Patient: sex M, age 78
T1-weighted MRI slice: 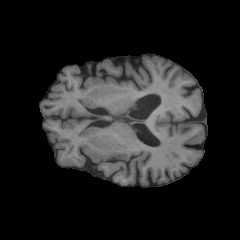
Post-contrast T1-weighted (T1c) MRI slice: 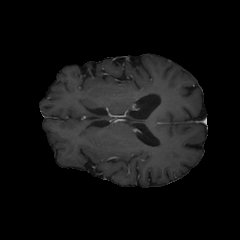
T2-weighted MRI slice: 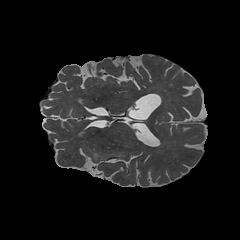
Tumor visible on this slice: no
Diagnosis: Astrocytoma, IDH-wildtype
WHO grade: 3